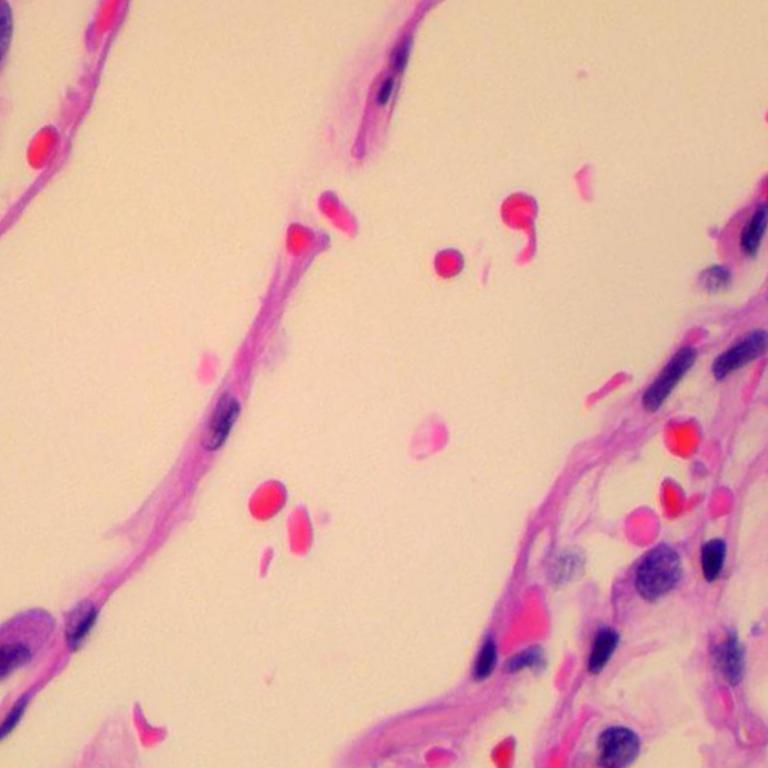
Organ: lung
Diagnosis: benign